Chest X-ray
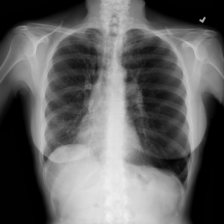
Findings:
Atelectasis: negative
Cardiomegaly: negative
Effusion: negative
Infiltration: negative
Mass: negative
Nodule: negative
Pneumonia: negative
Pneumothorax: negative
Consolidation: negative
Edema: negative
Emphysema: negative
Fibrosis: negative
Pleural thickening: negative
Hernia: negative